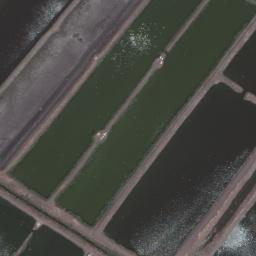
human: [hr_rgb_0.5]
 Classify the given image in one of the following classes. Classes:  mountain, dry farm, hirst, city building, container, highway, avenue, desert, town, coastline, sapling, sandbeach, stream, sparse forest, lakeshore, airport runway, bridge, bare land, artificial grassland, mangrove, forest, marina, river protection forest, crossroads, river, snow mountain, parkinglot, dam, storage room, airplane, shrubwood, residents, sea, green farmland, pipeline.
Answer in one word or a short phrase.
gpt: green farmland